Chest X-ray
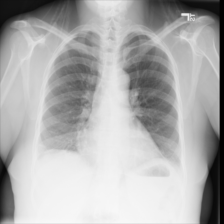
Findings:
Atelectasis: positive
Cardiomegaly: positive
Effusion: negative
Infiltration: negative
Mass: negative
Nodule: negative
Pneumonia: negative
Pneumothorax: negative
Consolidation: negative
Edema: negative
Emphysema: negative
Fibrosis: negative
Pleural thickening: negative
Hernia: negative